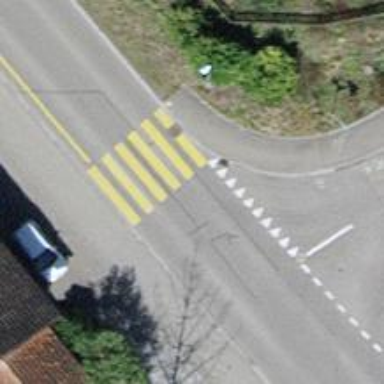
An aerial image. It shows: Uncontrolled zebra crossing on the road.